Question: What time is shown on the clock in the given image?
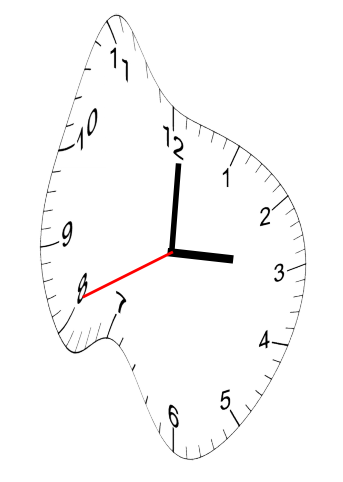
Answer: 03:00:41